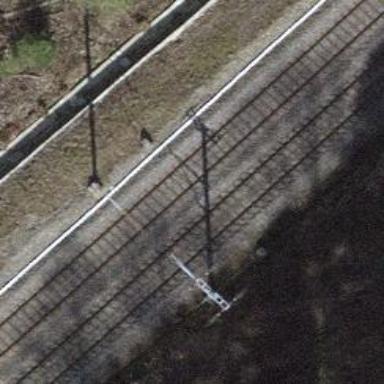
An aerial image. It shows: Single railway track with electrification through contact line.